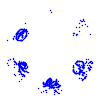
Particle: kaon